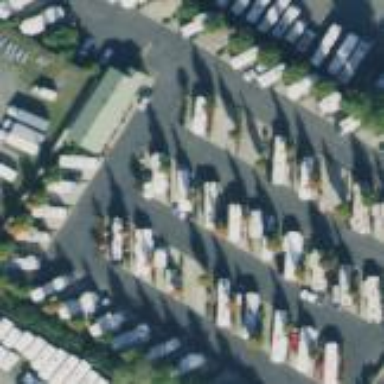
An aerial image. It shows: Caravan site for tourism.